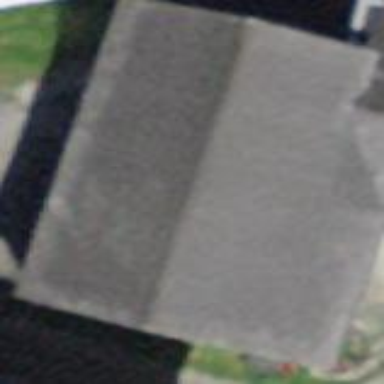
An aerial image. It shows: Building with tiled roof.